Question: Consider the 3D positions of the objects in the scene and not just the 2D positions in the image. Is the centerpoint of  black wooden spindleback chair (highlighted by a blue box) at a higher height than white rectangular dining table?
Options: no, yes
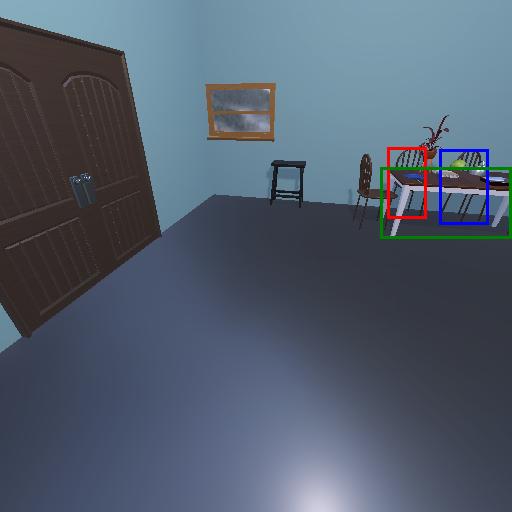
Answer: no